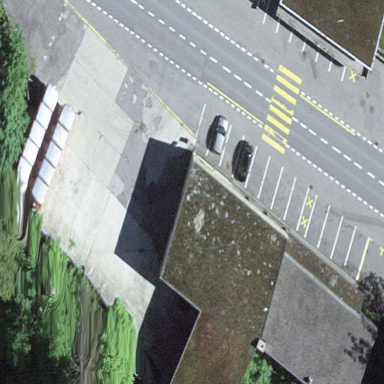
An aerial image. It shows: Transportation building.